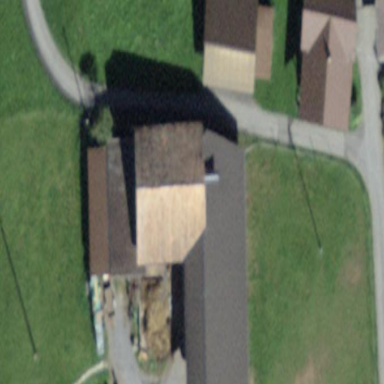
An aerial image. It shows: Rural barn.